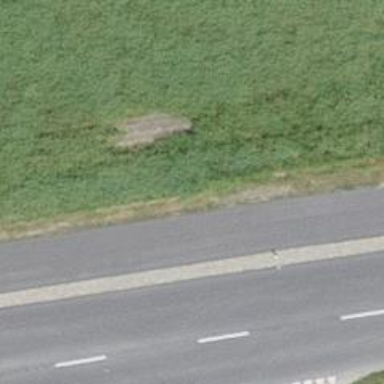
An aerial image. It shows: Asphalt cycleway.